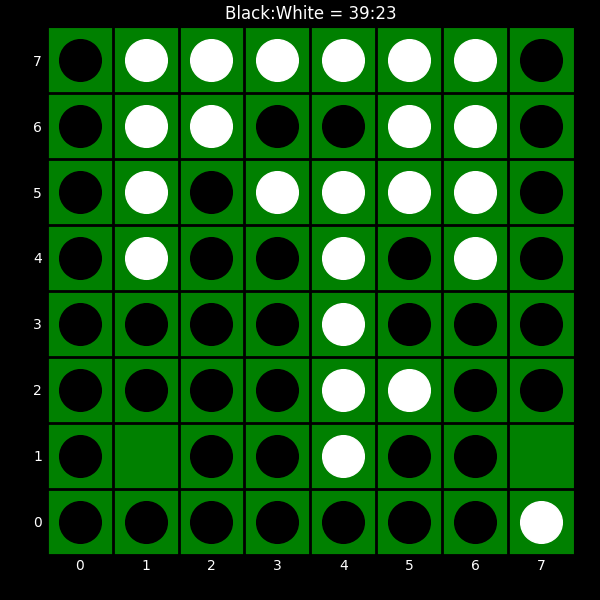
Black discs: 39
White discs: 23